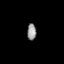
Tissue: lung
Cell type: Epithelial cells
Senescence score: 0.1816
Nuclear area (px): 145
Mean DAPI intensity: 149.71